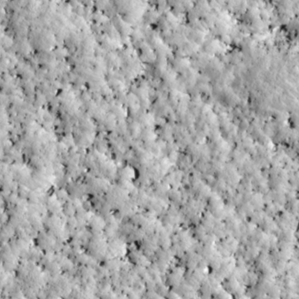
Label: non_frost